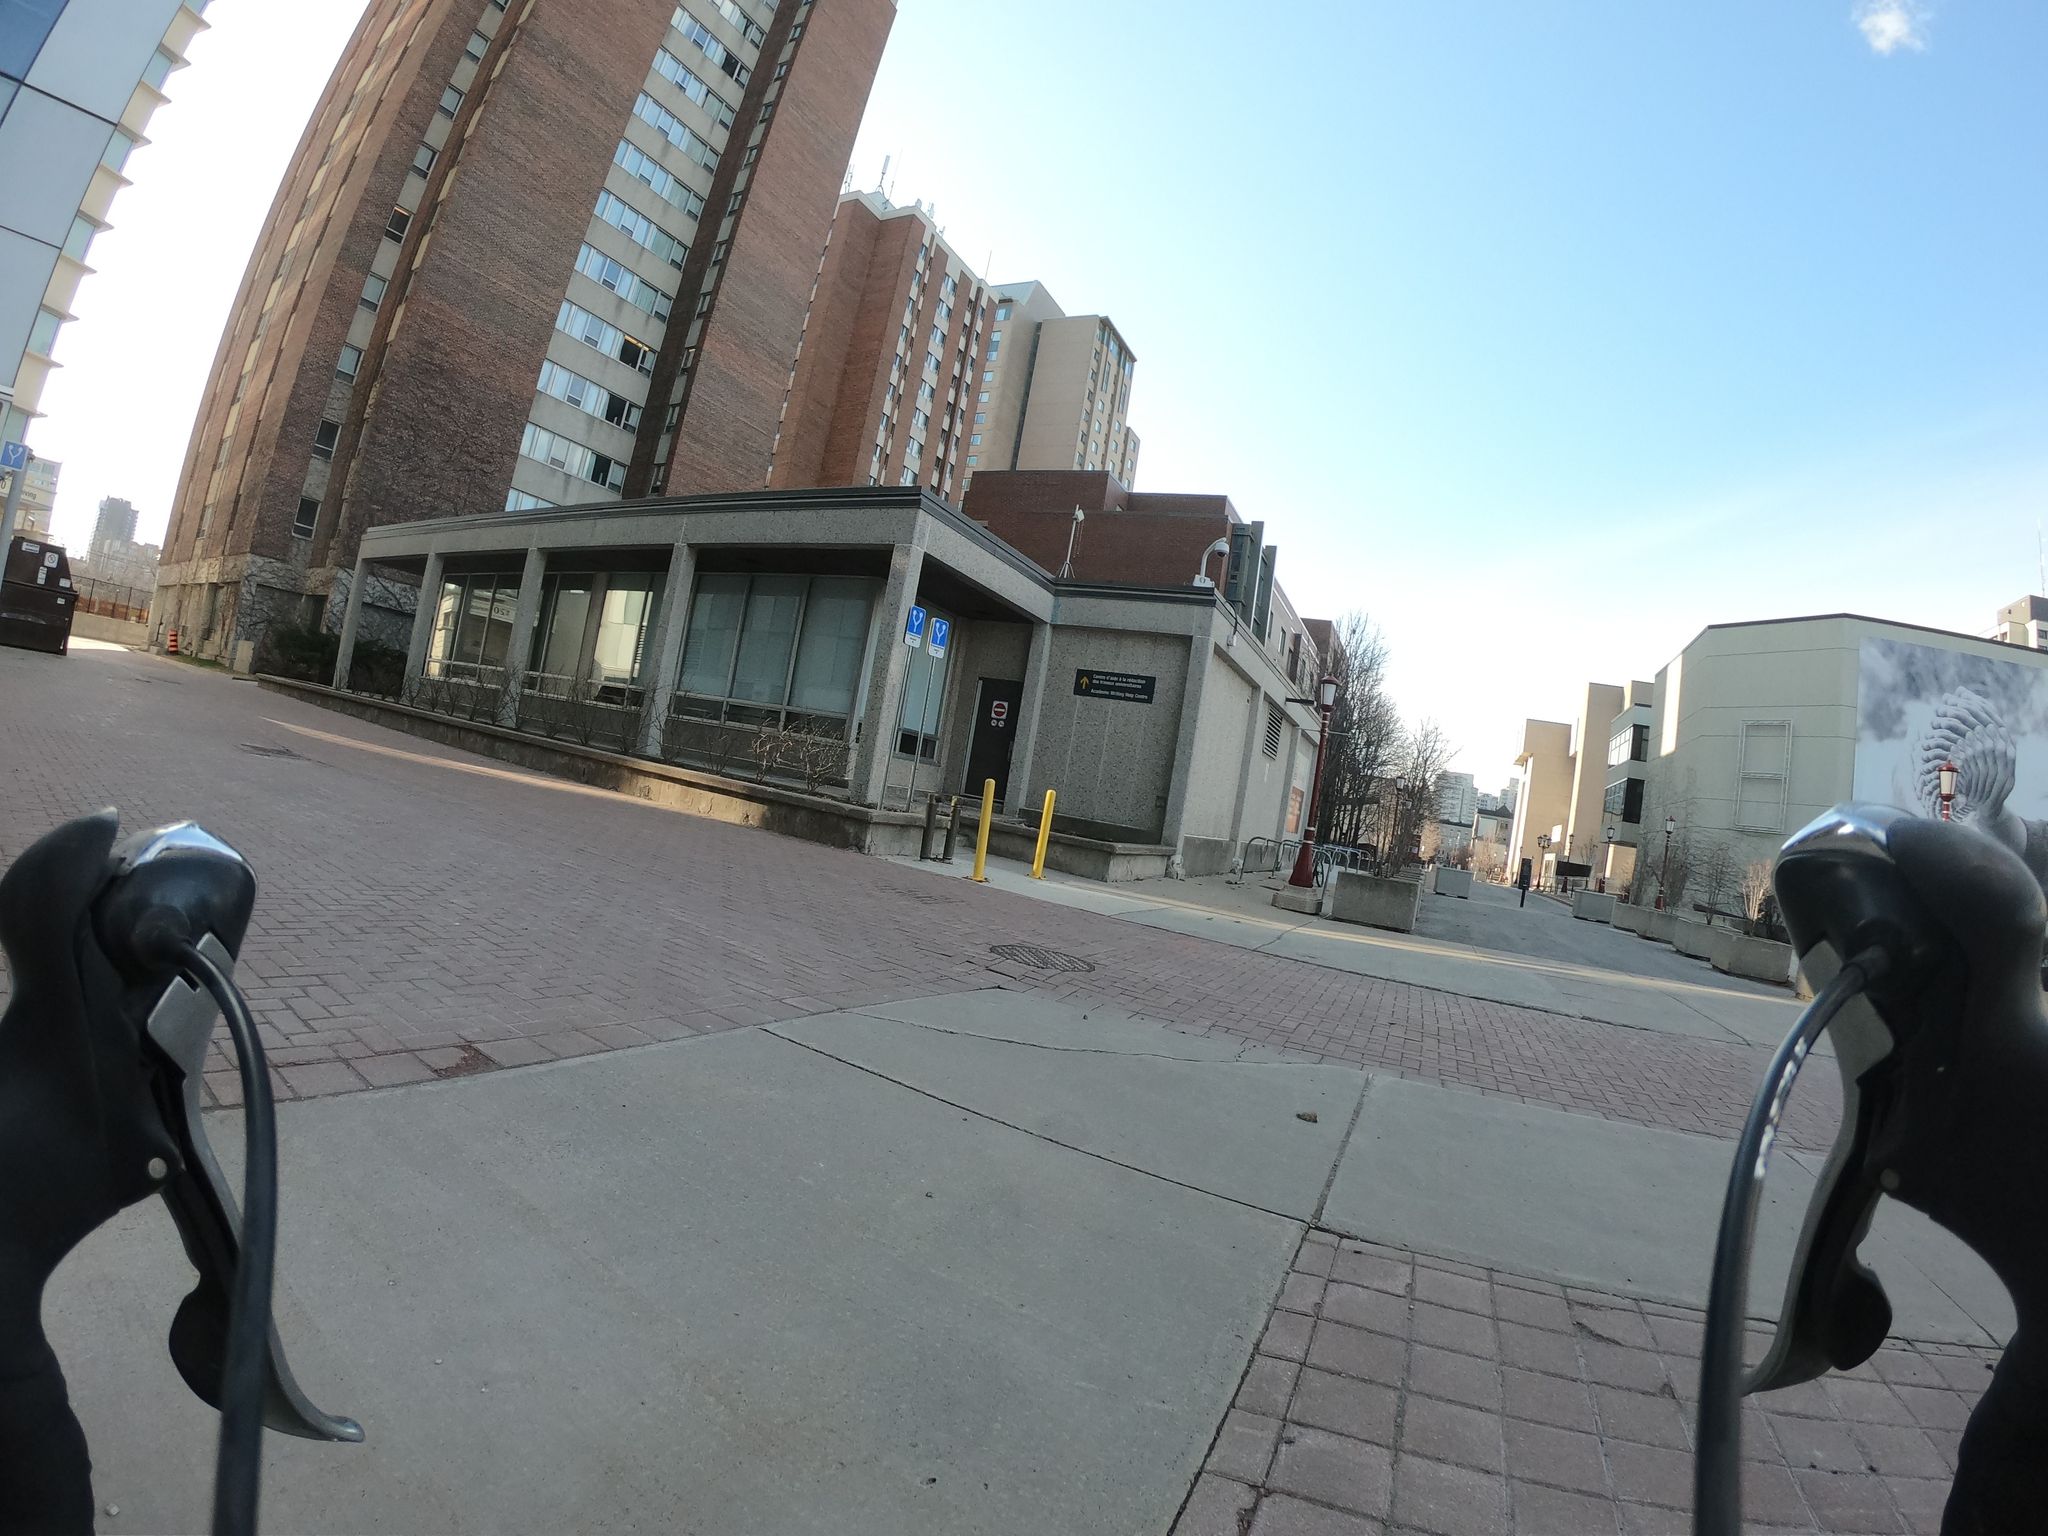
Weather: clear
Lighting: day
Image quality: good
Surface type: walking surface
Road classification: pedestrian, path
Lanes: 2
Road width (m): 3, 5
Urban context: urban centre
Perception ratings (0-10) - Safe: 5.49, Lively: 7.75, Beautiful: 2.07, Boring: 0.64, Depressing: 4.99, Wealthy: 6.33